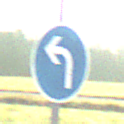
Verkehrszeichen: VorgeschriebeneFahrtrichtungLinks
Umgebung: Outdoor, Nature
Tageszeit: MorningAfternoon
Wetter: Clear
Licht: Natural
Jahreszeit: NotSpecified
Kontrast: HighContrast